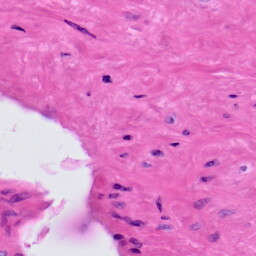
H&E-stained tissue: Prostate